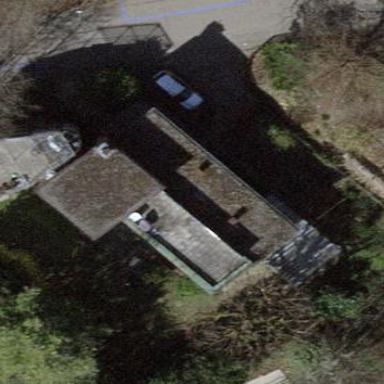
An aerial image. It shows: Building part with flat roof.